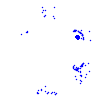
Particle: electron